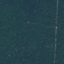
Land use / land cover: Forest